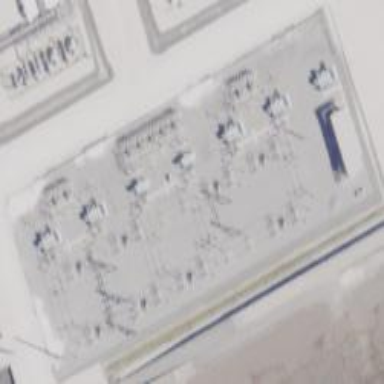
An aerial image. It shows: Industrial power substation surrounded by fence.